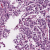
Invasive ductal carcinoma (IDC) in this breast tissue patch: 1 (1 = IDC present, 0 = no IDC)